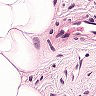
Metastatic tissue present: yes